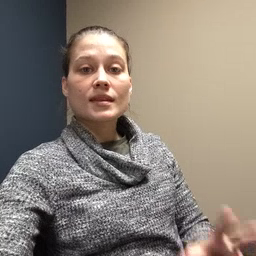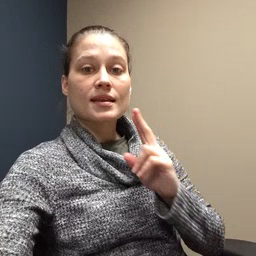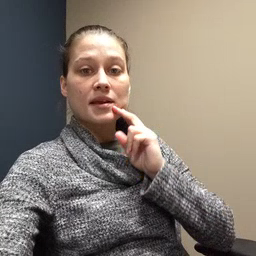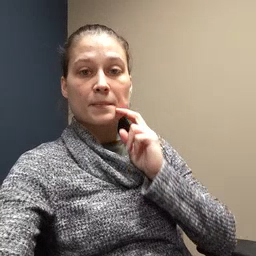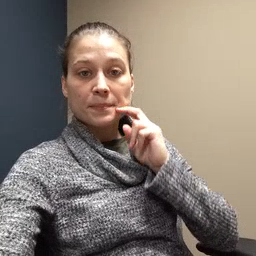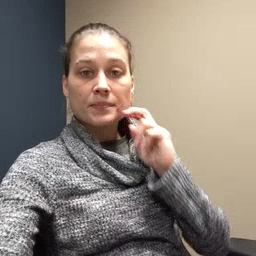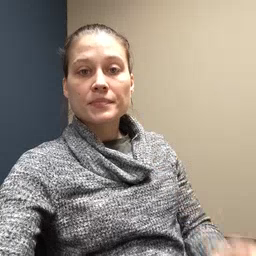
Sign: gum